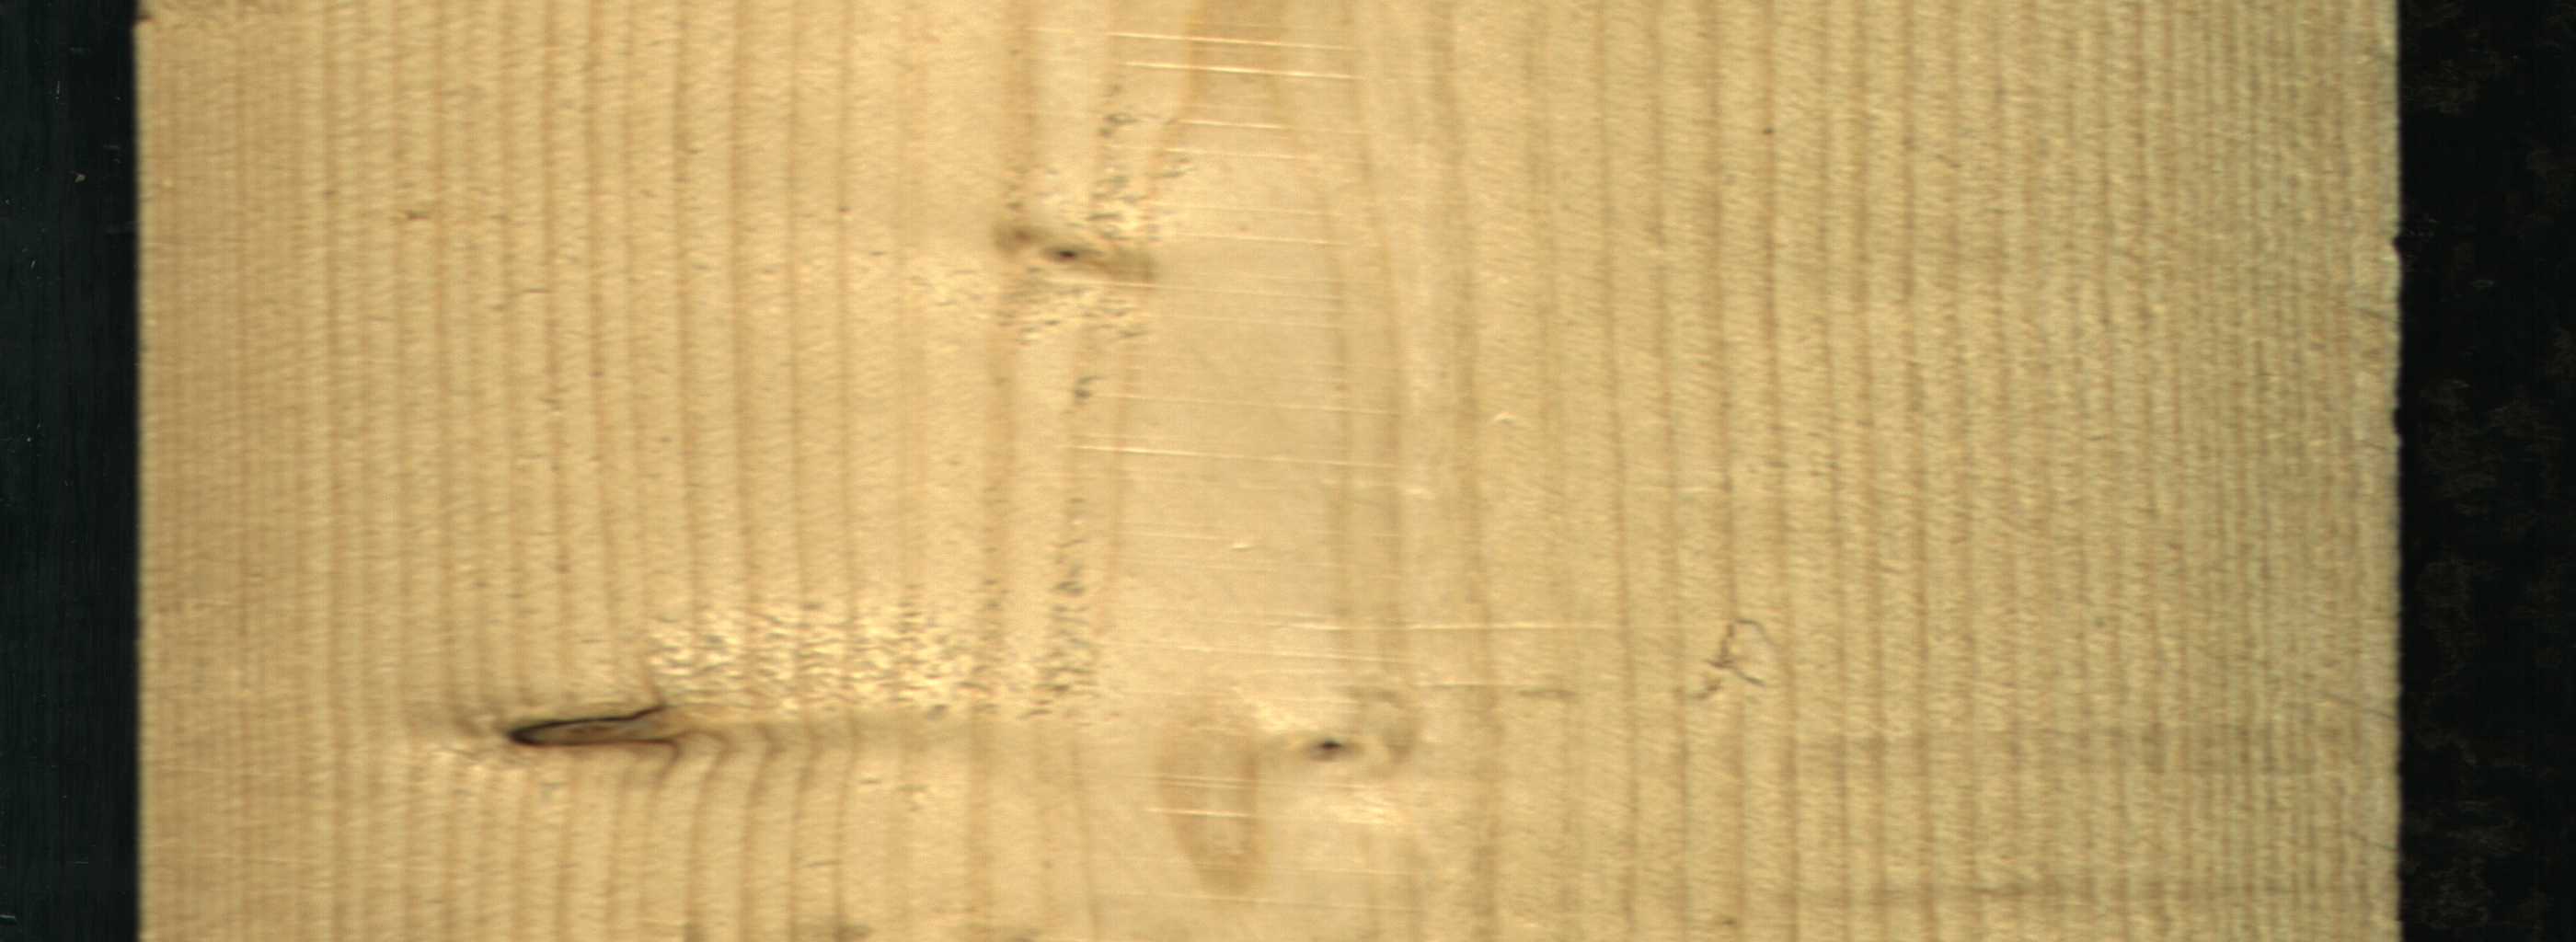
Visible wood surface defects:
Dead_Knot
Live_Knot
Live_Knot